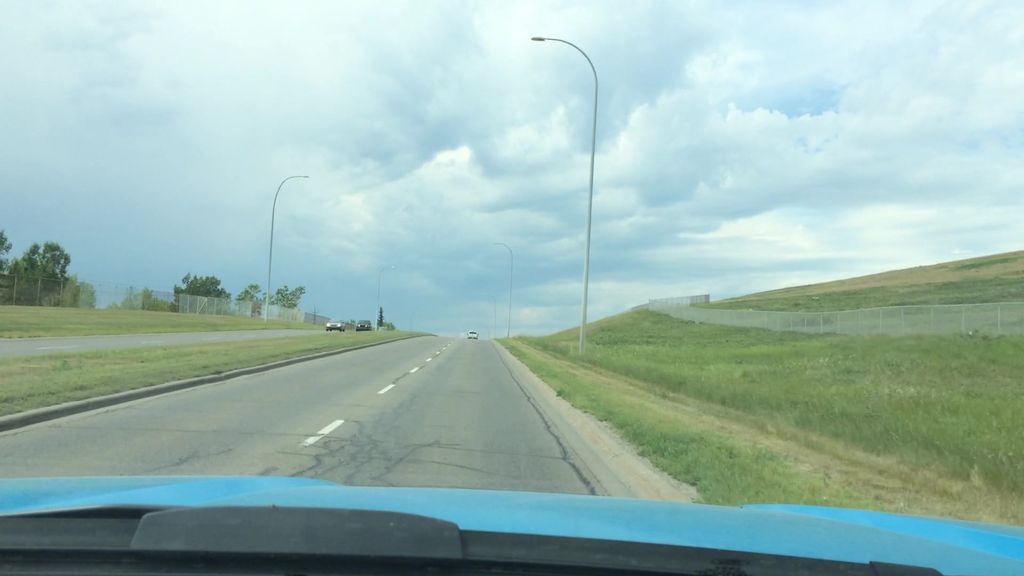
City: calgary